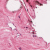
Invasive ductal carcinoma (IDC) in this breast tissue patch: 0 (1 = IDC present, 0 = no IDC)